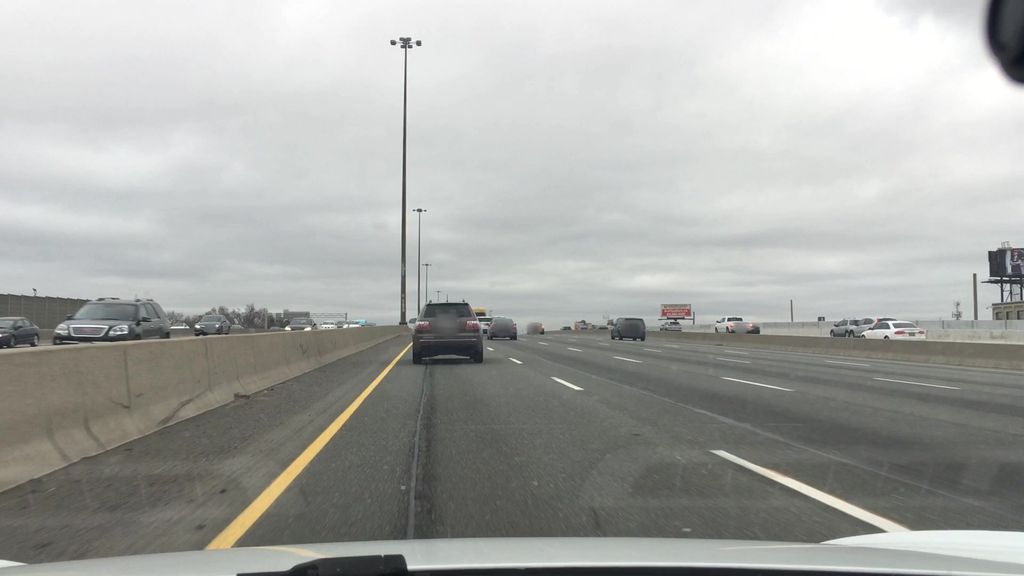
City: toronto